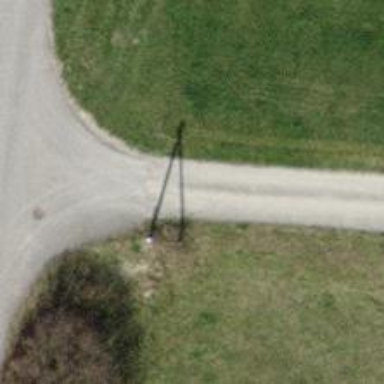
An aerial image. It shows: Straight power pole with straightforward line management.